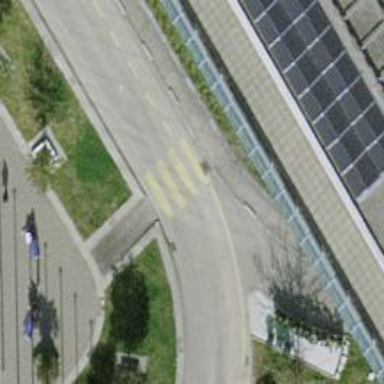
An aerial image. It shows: Uncontrolled zebra crossing on the road.